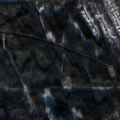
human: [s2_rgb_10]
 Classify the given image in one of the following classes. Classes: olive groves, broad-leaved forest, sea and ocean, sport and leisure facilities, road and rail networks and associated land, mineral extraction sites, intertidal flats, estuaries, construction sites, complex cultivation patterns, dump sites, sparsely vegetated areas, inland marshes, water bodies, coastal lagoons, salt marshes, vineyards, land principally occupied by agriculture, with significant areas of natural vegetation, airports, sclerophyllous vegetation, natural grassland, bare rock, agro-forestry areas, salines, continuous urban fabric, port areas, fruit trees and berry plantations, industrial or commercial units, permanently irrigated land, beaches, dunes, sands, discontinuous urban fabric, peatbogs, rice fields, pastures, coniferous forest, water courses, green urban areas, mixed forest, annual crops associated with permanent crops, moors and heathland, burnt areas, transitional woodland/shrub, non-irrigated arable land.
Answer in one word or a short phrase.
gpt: discontinuous urban fabric, industrial or commercial units, broad-leaved forest, mixed forest